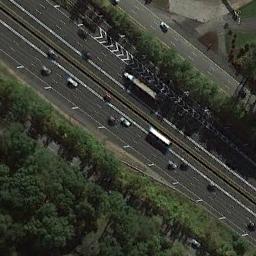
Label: freeway